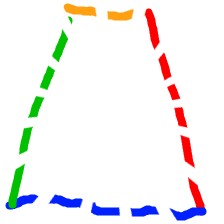
Shape: trapezoid